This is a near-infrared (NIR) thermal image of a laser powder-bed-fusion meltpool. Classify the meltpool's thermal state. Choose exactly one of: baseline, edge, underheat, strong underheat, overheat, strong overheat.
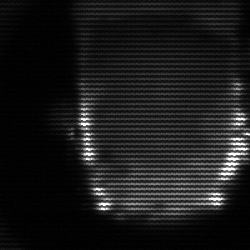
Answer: baseline